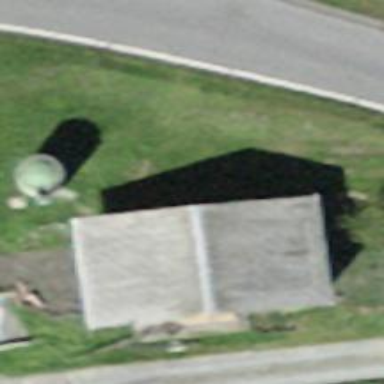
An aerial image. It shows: Simple house.